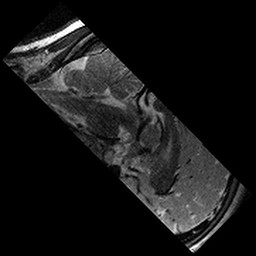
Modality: T2w
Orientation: sagittal
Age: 13
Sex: female
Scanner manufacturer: siemens
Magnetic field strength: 3 T
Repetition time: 9.23 s
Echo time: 0.067 s